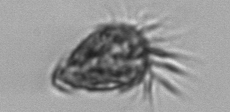
Label: Strombidium_wulffi